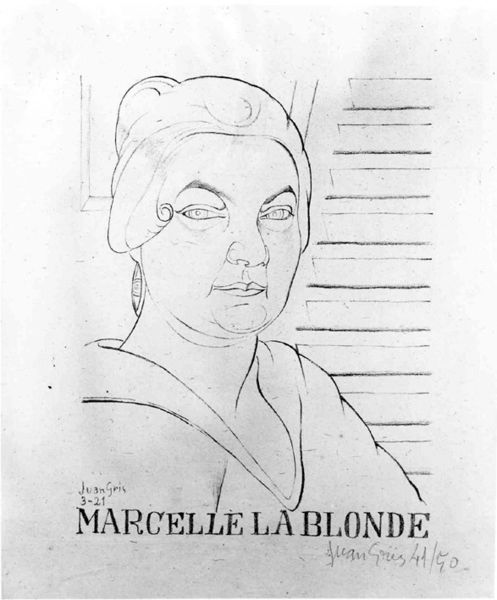
Titel: Marcelle la Blonde
Künstler: Juan Gris
Standort: Karlsruhe
Institution: Staatliche Kunsthalle Karlsruhe
Schlagwörter: haut, kopf, umhang, weiß, kubismus, ausschnitt, fenster, frankreich, frau, frisur, grau, haar, hintergrund, kleid, mund, nase, ohr, ohrring, paris, schmuck, schwarz, skizze, stirn, zeichnung, zimmer, blick, dame, hochformat, alt, anzug, blond, richter, wand, augen, böse, falten, gesicht, kleidung, knoten, kragen, rahmen, bild, bildnis, hals, portrait, porträt, signatur, spiegel, gitter, auge, gewand, haare, mantel, mutter, ohrringe, blatt, sängerin, theater, augenbrauen, brustbild, frontal, kinn, lippen, locke, locken, ohren, potrait, schulter, rund, dutt, schrift, wangen, papier, studie, moderne, abstrakt, grafik, graphik, steifen, monochrom, linien, latten, signiert, leiter, treppe, treppen, könig, karikatur, dick, jugendstil, witwe, ernst, inschrift, streng, brauen, büste, streifen, balken, geländer, stufe, stufen, augenbraue, jahreszahl, oberkörper, striche, umriss, name, fett, haarknoten, tusche, unterschrift, linie, kohle, linear, kontur, asien, druck, schwarz weiss, druckgrafik, jugenstil, radierung, stich, titel, künstler, illustration, text, zeitschrift, buchstaben, strich, blonde, stilisiert, plakat, asiatisch, lautrec, bleistift, entwurf, künstlerin, älter, charakter, kohlezeichnung, pupille, reduziert, gesciht, doppelkinn, halbporträt, gesichtsausdruck, frrau, ohring, trepe, strenge, wut, blickkontakt, königin, aufbruch, schauspieler, oma, art deco, ärger, umrisslinien, anmutig, kapuze, zeichung, anwalt, trppe, rollo, stechend, geis, nutte, handlauf, stiege, belistift, waagrechte, tolouse, ärgerlich, herablassend, hure, märz, grfik, gris, bezeichnet, garfik, zkizze, hal, gries, susschnitt, autorin, juan, frau portrait, eingebildet, portrasit, lragen, blick aus dem bild, durr, juan gris, linienzeichnung, deutlich, 3, 19. jahrhundert, 20. jahrhundert, 21, 2, 20. jh., sfrau, #fenster, kol, la, marcelle, marcelle la blonde, la blonde, armlauf, fraufrontal, prostituiere, juan geis, lünstlerin, 3-21, marcella, graffik, angewidert, 21. 3., porträtzeichnung, avantguarde, rahmen#blond, brauenase, hals ausschnitt, marcelle la, frauzeichnung, la blone, 31/50, 41/50